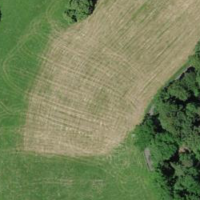
EUNIS habitat code: 25
Species observed at this site:
Pieris rapae
Limax cinereoniger